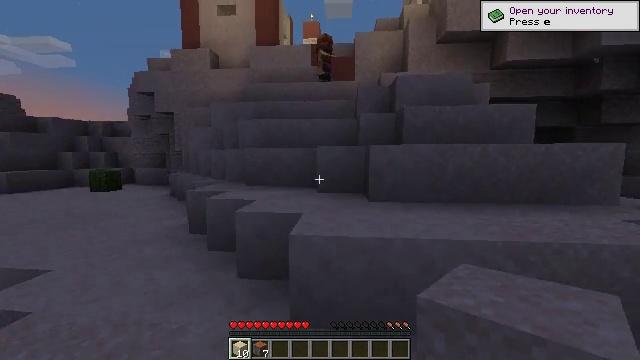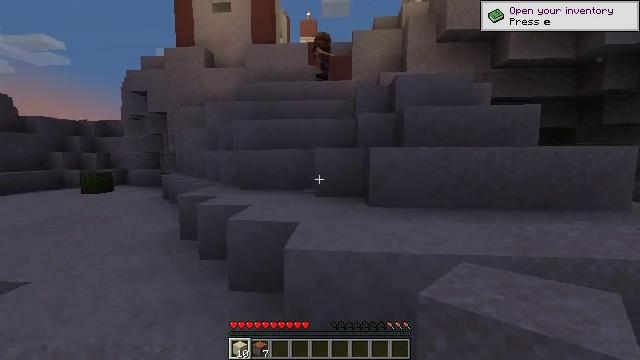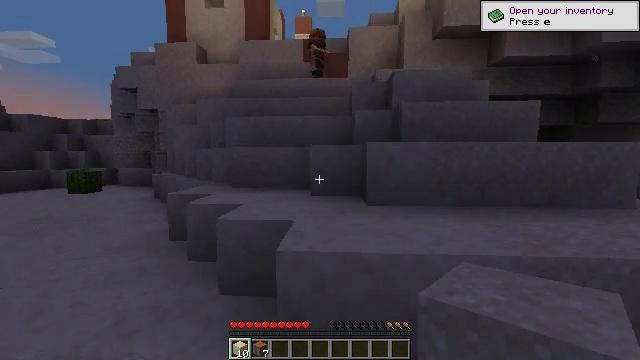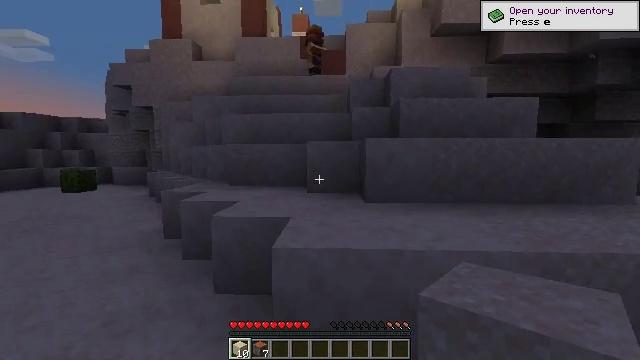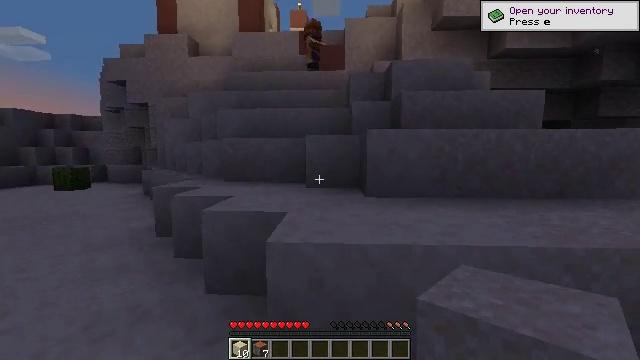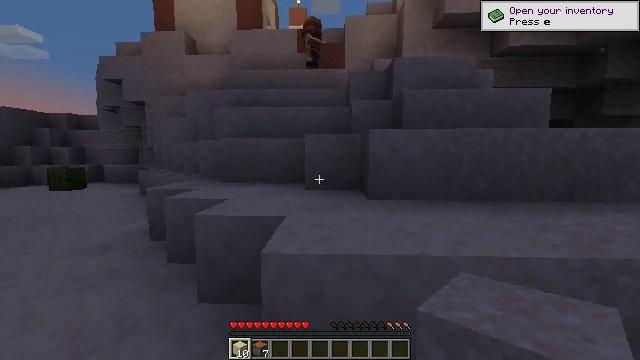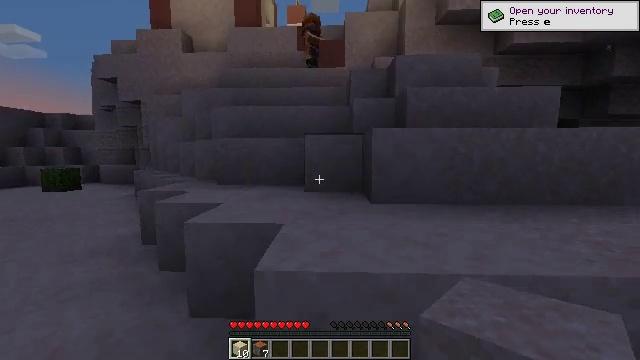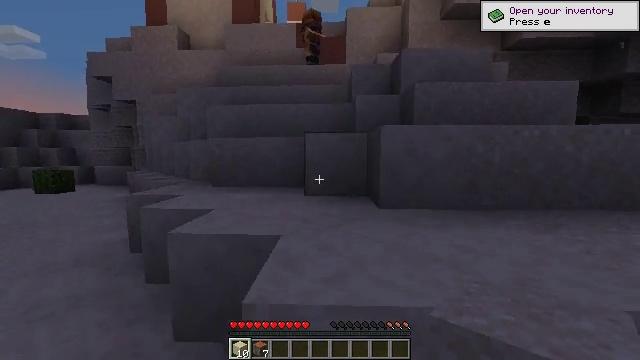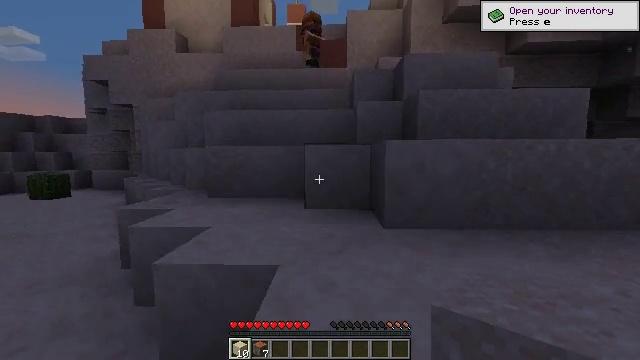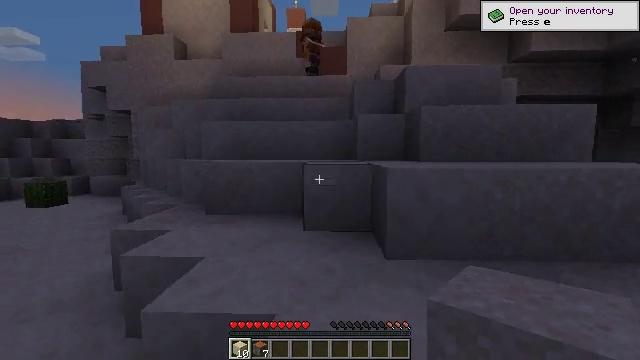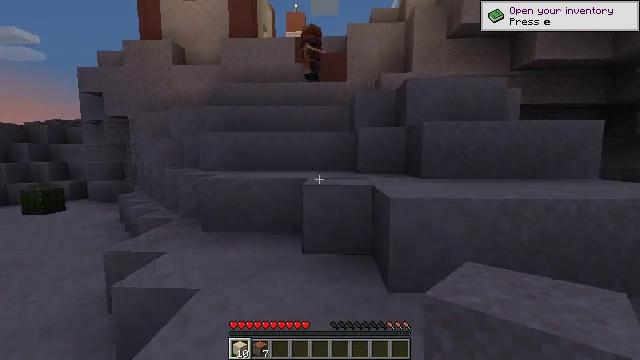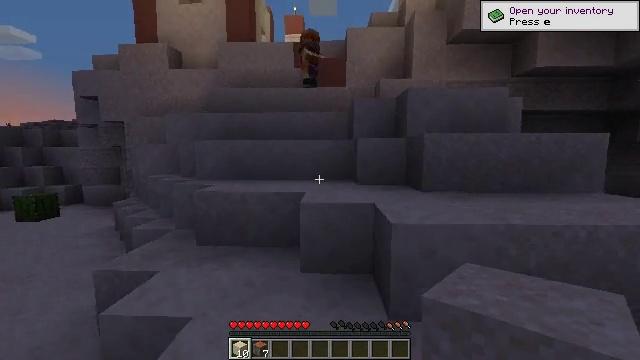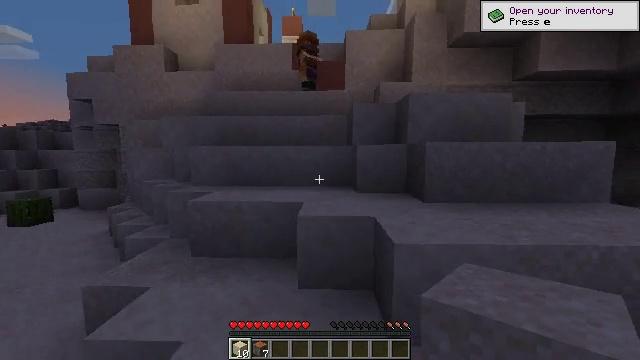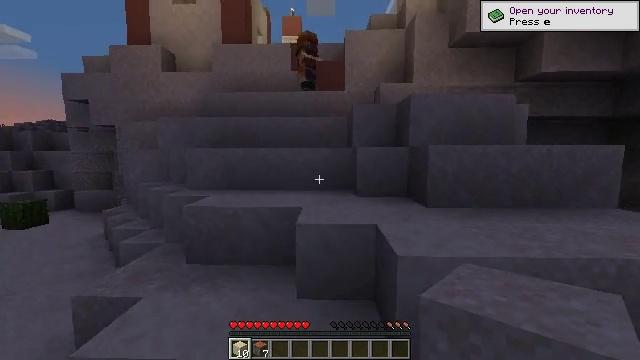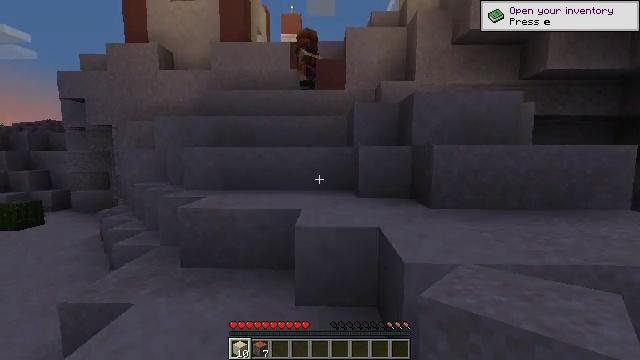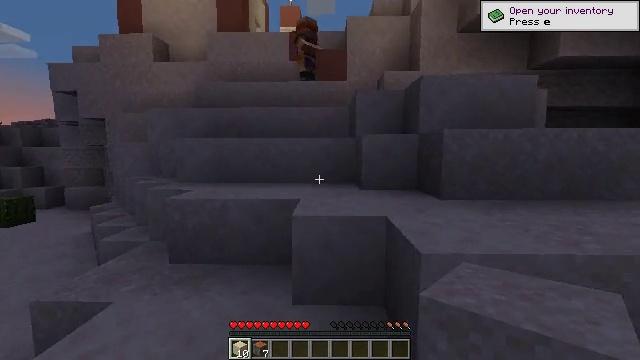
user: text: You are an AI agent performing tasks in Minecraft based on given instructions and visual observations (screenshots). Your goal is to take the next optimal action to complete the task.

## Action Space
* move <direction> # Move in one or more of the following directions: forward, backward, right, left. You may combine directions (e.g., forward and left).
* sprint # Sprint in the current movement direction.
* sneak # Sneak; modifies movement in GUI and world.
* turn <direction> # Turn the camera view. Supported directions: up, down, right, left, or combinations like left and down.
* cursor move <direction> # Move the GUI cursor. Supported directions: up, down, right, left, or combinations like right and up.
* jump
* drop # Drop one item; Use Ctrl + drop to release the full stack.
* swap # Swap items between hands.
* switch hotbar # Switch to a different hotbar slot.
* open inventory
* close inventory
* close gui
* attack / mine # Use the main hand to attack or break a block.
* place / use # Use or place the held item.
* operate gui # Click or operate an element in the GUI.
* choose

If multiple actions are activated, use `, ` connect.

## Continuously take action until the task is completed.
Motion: motion action
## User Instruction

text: Dismantle the jungle door.
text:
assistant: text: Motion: move forward
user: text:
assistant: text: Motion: move forward, turn right
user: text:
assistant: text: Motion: move forward
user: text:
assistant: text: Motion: move forward
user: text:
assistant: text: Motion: move forward
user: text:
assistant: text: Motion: move forward
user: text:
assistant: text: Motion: move forward
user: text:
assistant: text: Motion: move forward, jump
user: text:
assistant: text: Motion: move forward, jump
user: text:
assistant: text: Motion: move forward, jump
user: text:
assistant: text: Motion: move forward, jump
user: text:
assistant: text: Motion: move forward
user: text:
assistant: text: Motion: move forward
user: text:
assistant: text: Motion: move forward
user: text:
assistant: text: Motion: move forward
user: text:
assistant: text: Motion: move forward
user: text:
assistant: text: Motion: move forward
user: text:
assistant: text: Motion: move forward
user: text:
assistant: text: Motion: move forward
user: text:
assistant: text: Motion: move forward
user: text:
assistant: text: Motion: move forward
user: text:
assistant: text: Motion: move forward
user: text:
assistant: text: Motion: move forward
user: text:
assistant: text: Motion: move forward
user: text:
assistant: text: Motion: move forward
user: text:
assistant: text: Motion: move forward
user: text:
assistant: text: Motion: move forward
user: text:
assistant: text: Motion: move forward
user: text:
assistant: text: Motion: move forward
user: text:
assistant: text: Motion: move forward